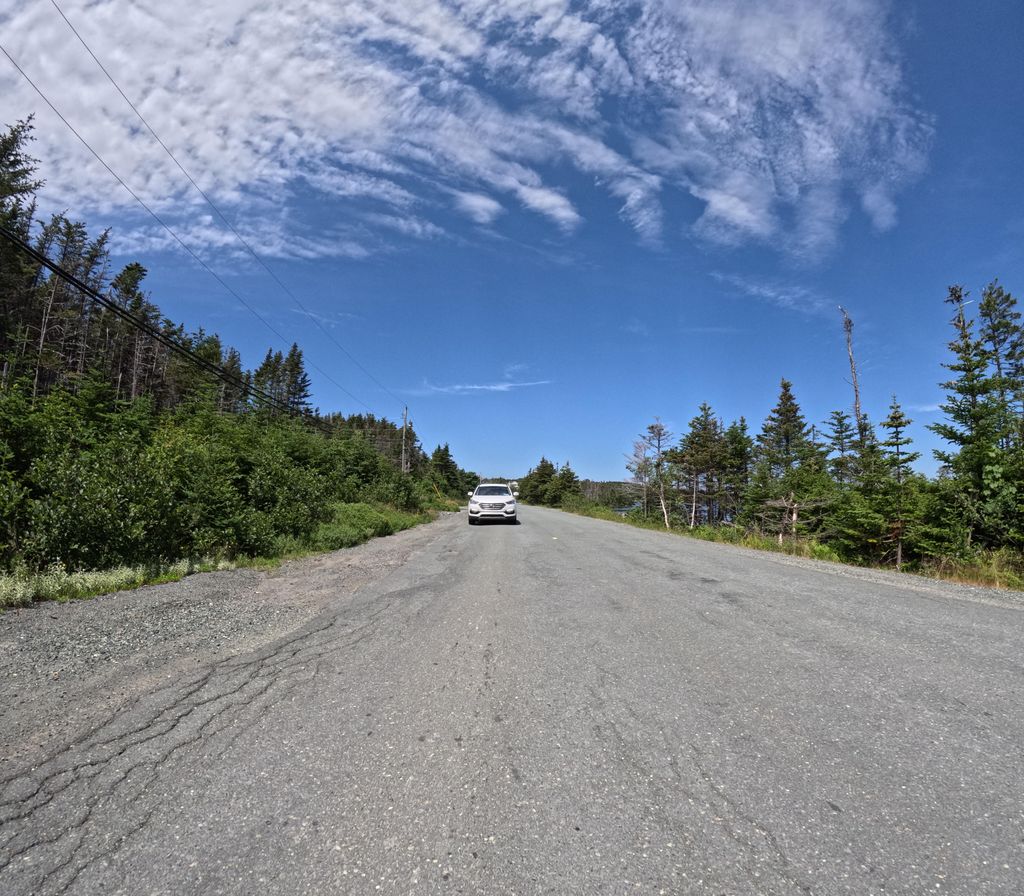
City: st_johns